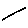
Label: line